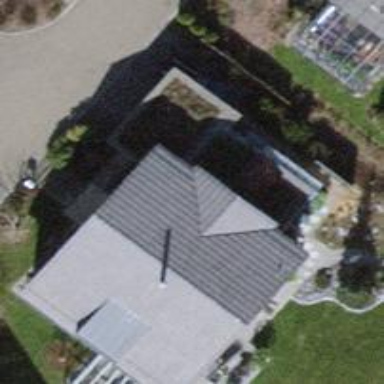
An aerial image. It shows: Detached building with gabled roof.